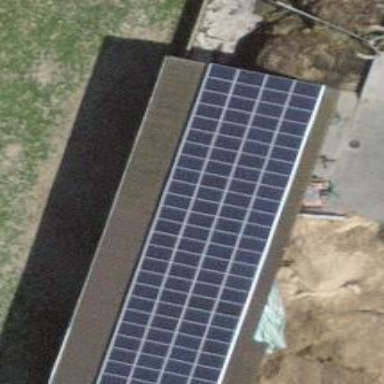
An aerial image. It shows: Solar power generator using photovoltaic panels.